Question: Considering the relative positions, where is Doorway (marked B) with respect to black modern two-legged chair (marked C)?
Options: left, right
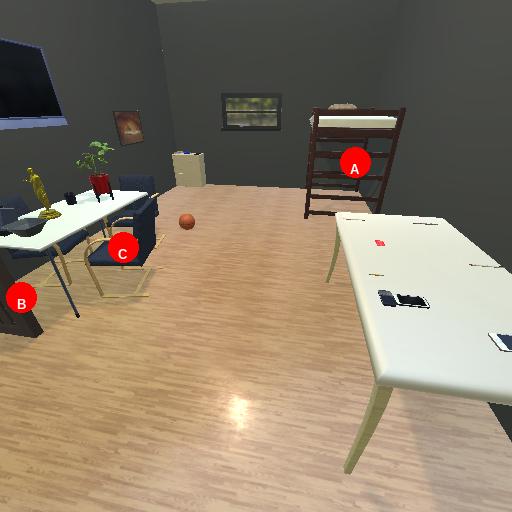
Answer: left